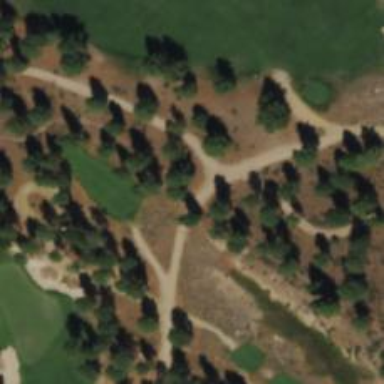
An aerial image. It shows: Path for both roads and golfers.